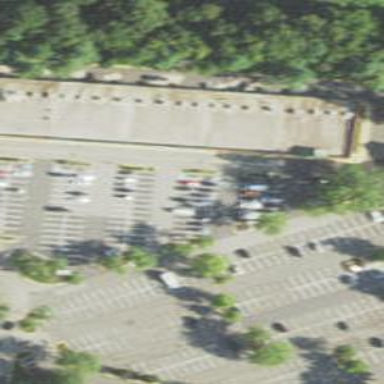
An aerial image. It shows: Fitness centre on leisure land.